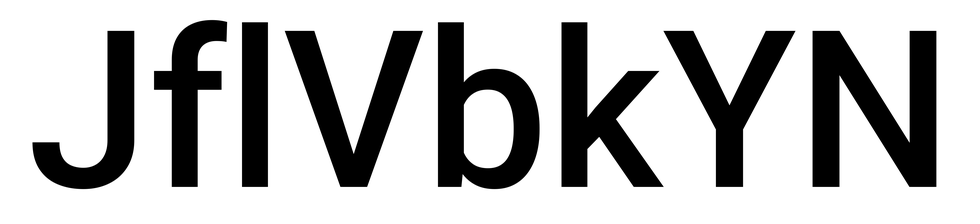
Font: Roboto_Medium